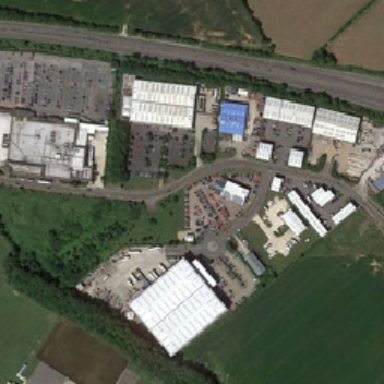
The building with parking is surrounded by green trees in the industrial area .